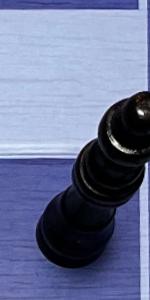
Label: Queen_Black